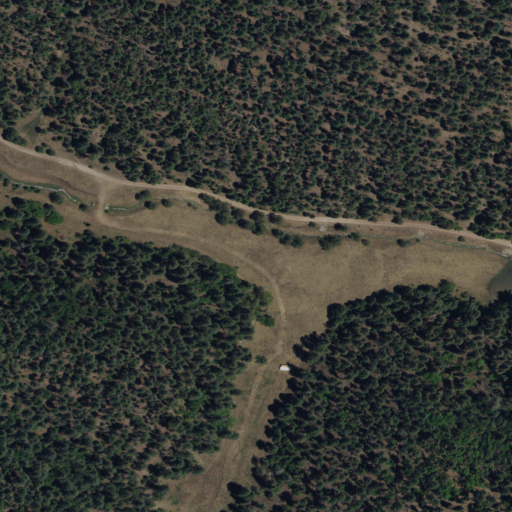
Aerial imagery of valley in New Mexico named Bear Canyon containing only evergreen forest